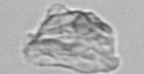
Label: detritus_transparent